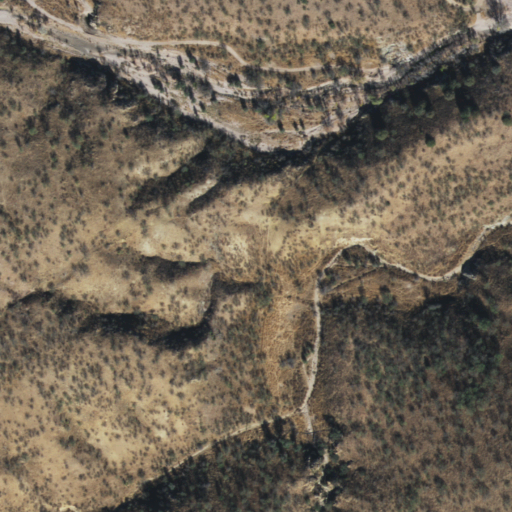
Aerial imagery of valley in Arizona named Lost Dog Canyon containing shrub and grassland